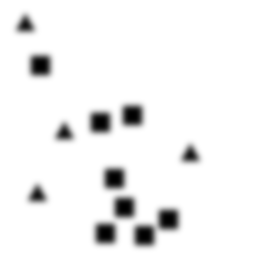
Squares: 8
Triangles: 4
Stars: 0
Total shapes: 12